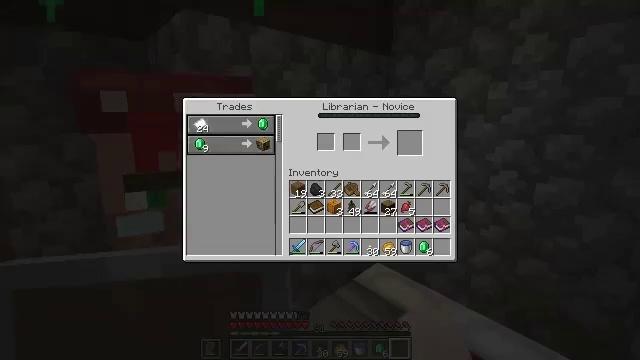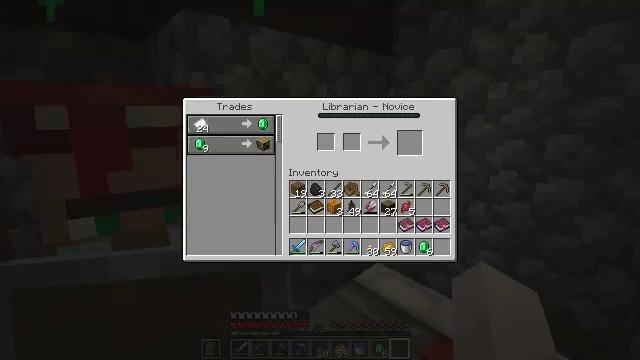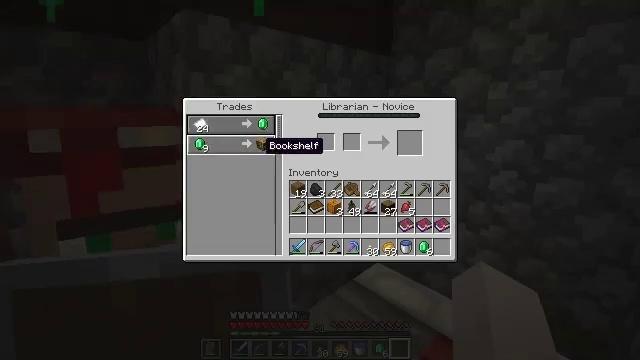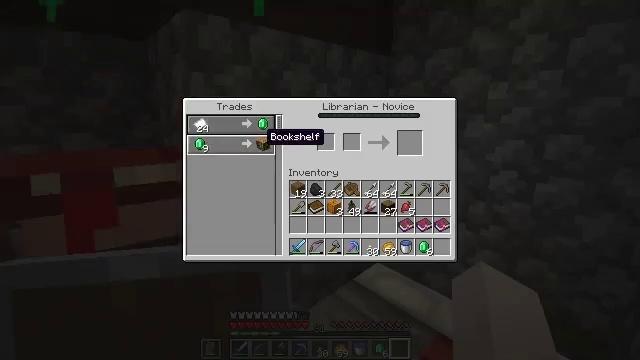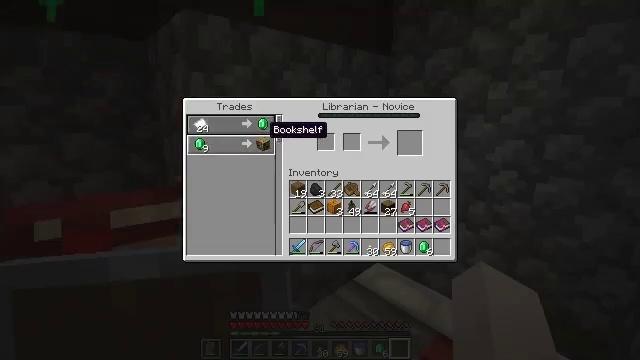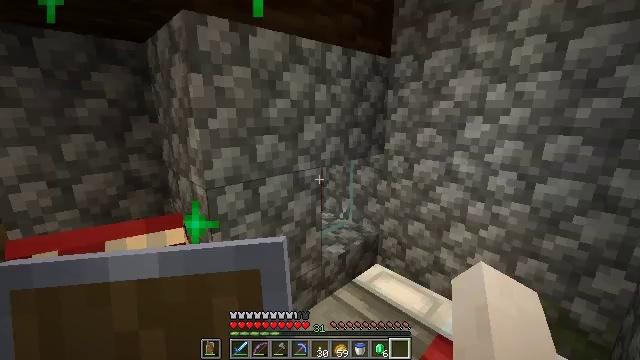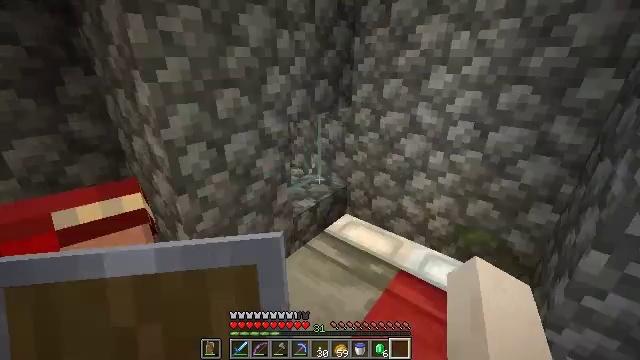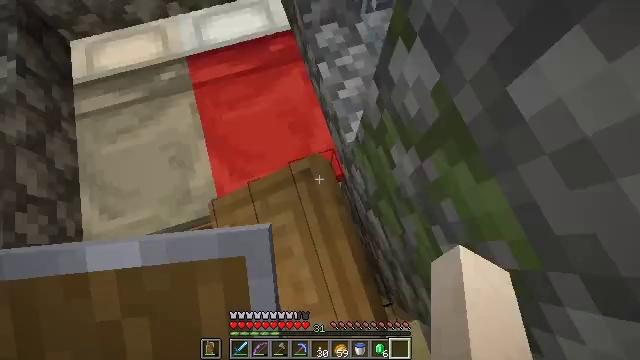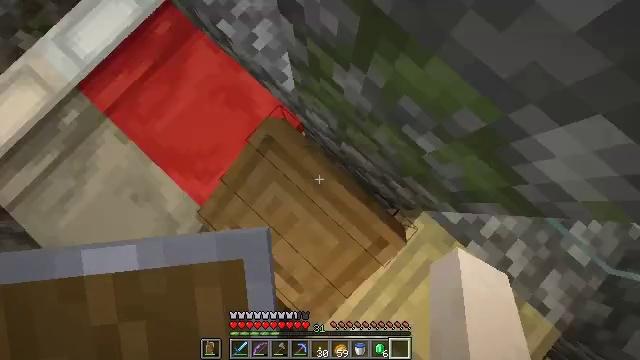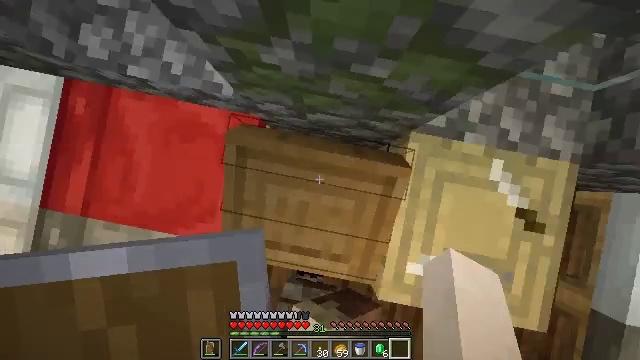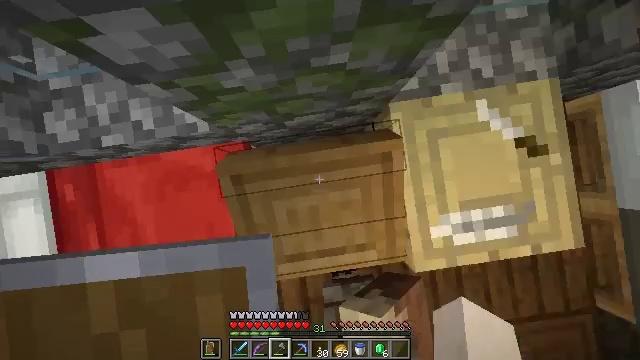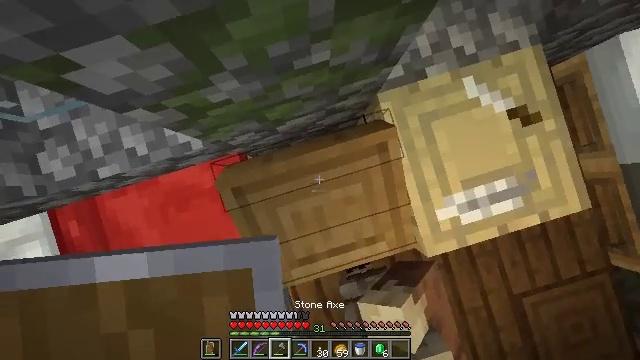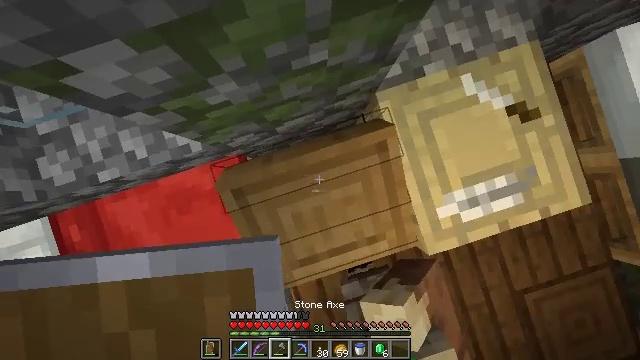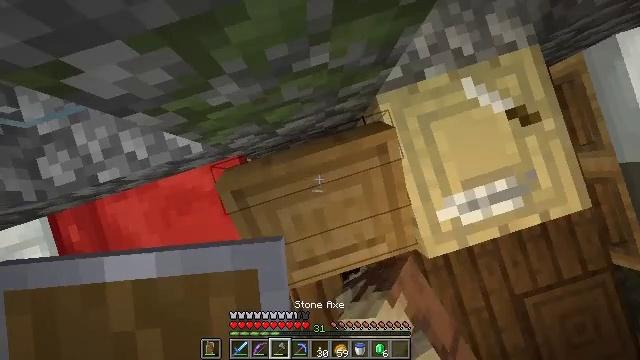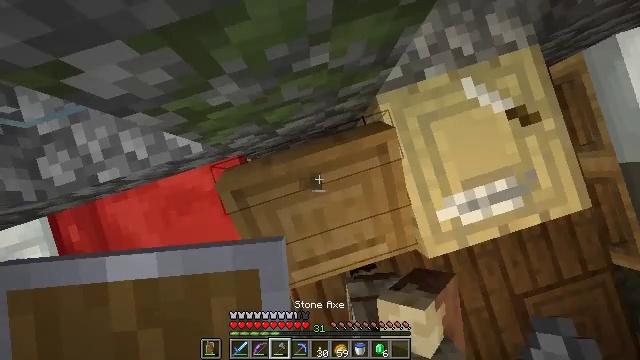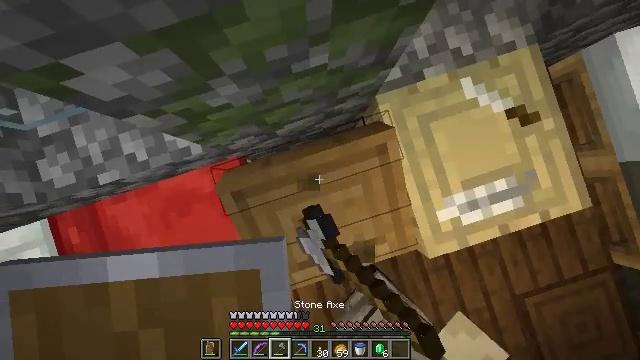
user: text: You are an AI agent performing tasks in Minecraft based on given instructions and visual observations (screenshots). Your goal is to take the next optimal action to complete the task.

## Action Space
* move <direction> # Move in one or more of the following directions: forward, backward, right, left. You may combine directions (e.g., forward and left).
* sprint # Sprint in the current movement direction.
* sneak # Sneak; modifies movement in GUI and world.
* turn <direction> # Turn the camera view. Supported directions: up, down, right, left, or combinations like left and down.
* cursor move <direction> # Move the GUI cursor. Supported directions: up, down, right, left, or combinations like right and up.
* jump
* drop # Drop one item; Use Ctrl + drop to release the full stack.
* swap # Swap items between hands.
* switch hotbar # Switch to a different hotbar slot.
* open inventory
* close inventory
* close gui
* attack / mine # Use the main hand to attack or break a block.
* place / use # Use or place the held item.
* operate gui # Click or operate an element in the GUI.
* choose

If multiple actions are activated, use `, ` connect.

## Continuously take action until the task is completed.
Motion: motion action
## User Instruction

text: Destroy the lectern to reuse it.
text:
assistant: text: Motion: cursor move left and up
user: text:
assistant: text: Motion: no_op
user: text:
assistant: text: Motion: cursor move up
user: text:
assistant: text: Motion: cursor move up
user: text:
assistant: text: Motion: no_op
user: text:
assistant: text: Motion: turn right and down, close gui
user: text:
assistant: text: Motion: turn right and down
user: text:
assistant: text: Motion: turn right and down
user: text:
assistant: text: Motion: turn right and down
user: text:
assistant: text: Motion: turn right and down, switch to hotbar 3
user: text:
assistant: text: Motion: turn right and down, switch to hotbar 3
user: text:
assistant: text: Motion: turn right
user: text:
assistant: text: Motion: no_op
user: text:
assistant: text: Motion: attack / mine
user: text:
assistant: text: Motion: attack / mine
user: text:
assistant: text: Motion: attack / mine
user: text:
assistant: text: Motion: turn left and up, attack / mine
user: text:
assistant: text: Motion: attack / mine
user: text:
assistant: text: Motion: turn left and up, attack / mine
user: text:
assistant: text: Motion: turn left and up, attack / mine
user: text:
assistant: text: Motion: turn left, attack / mine
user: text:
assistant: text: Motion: attack / mine
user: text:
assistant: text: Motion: attack / mine
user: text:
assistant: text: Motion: attack / mine
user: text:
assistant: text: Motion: attack / mine
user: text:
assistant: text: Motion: attack / mine
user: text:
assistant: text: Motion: attack / mine
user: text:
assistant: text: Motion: attack / mine
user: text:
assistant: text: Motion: attack / mine
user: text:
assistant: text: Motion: attack / mine